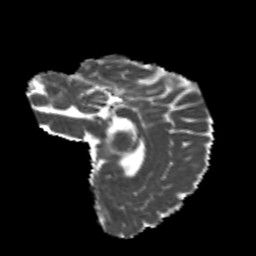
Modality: MD
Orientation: sagittal
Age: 23
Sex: female
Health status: healthy
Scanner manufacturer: philips
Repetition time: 7.391 s
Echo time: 0.08599 s